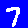
Digit: 7